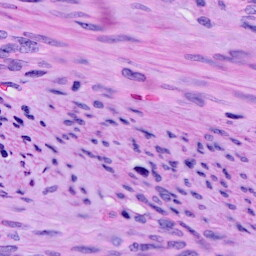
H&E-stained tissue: Cervix